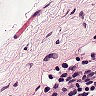
Metastatic tissue present: no